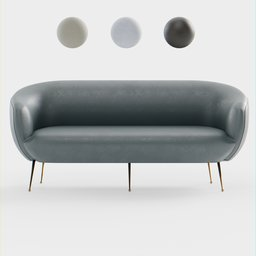
Label: furniture